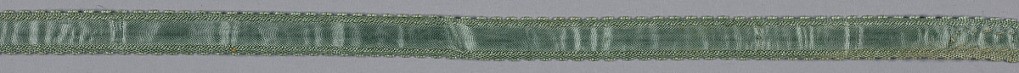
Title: Ribbon
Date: mid-19th century
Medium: silk Technique:
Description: Grey ribbon with moiré stripe and picot edge.